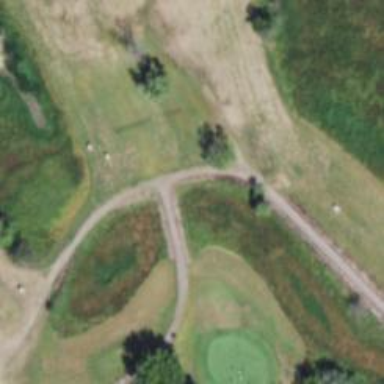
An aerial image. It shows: Service road used as golf cart path.